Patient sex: M
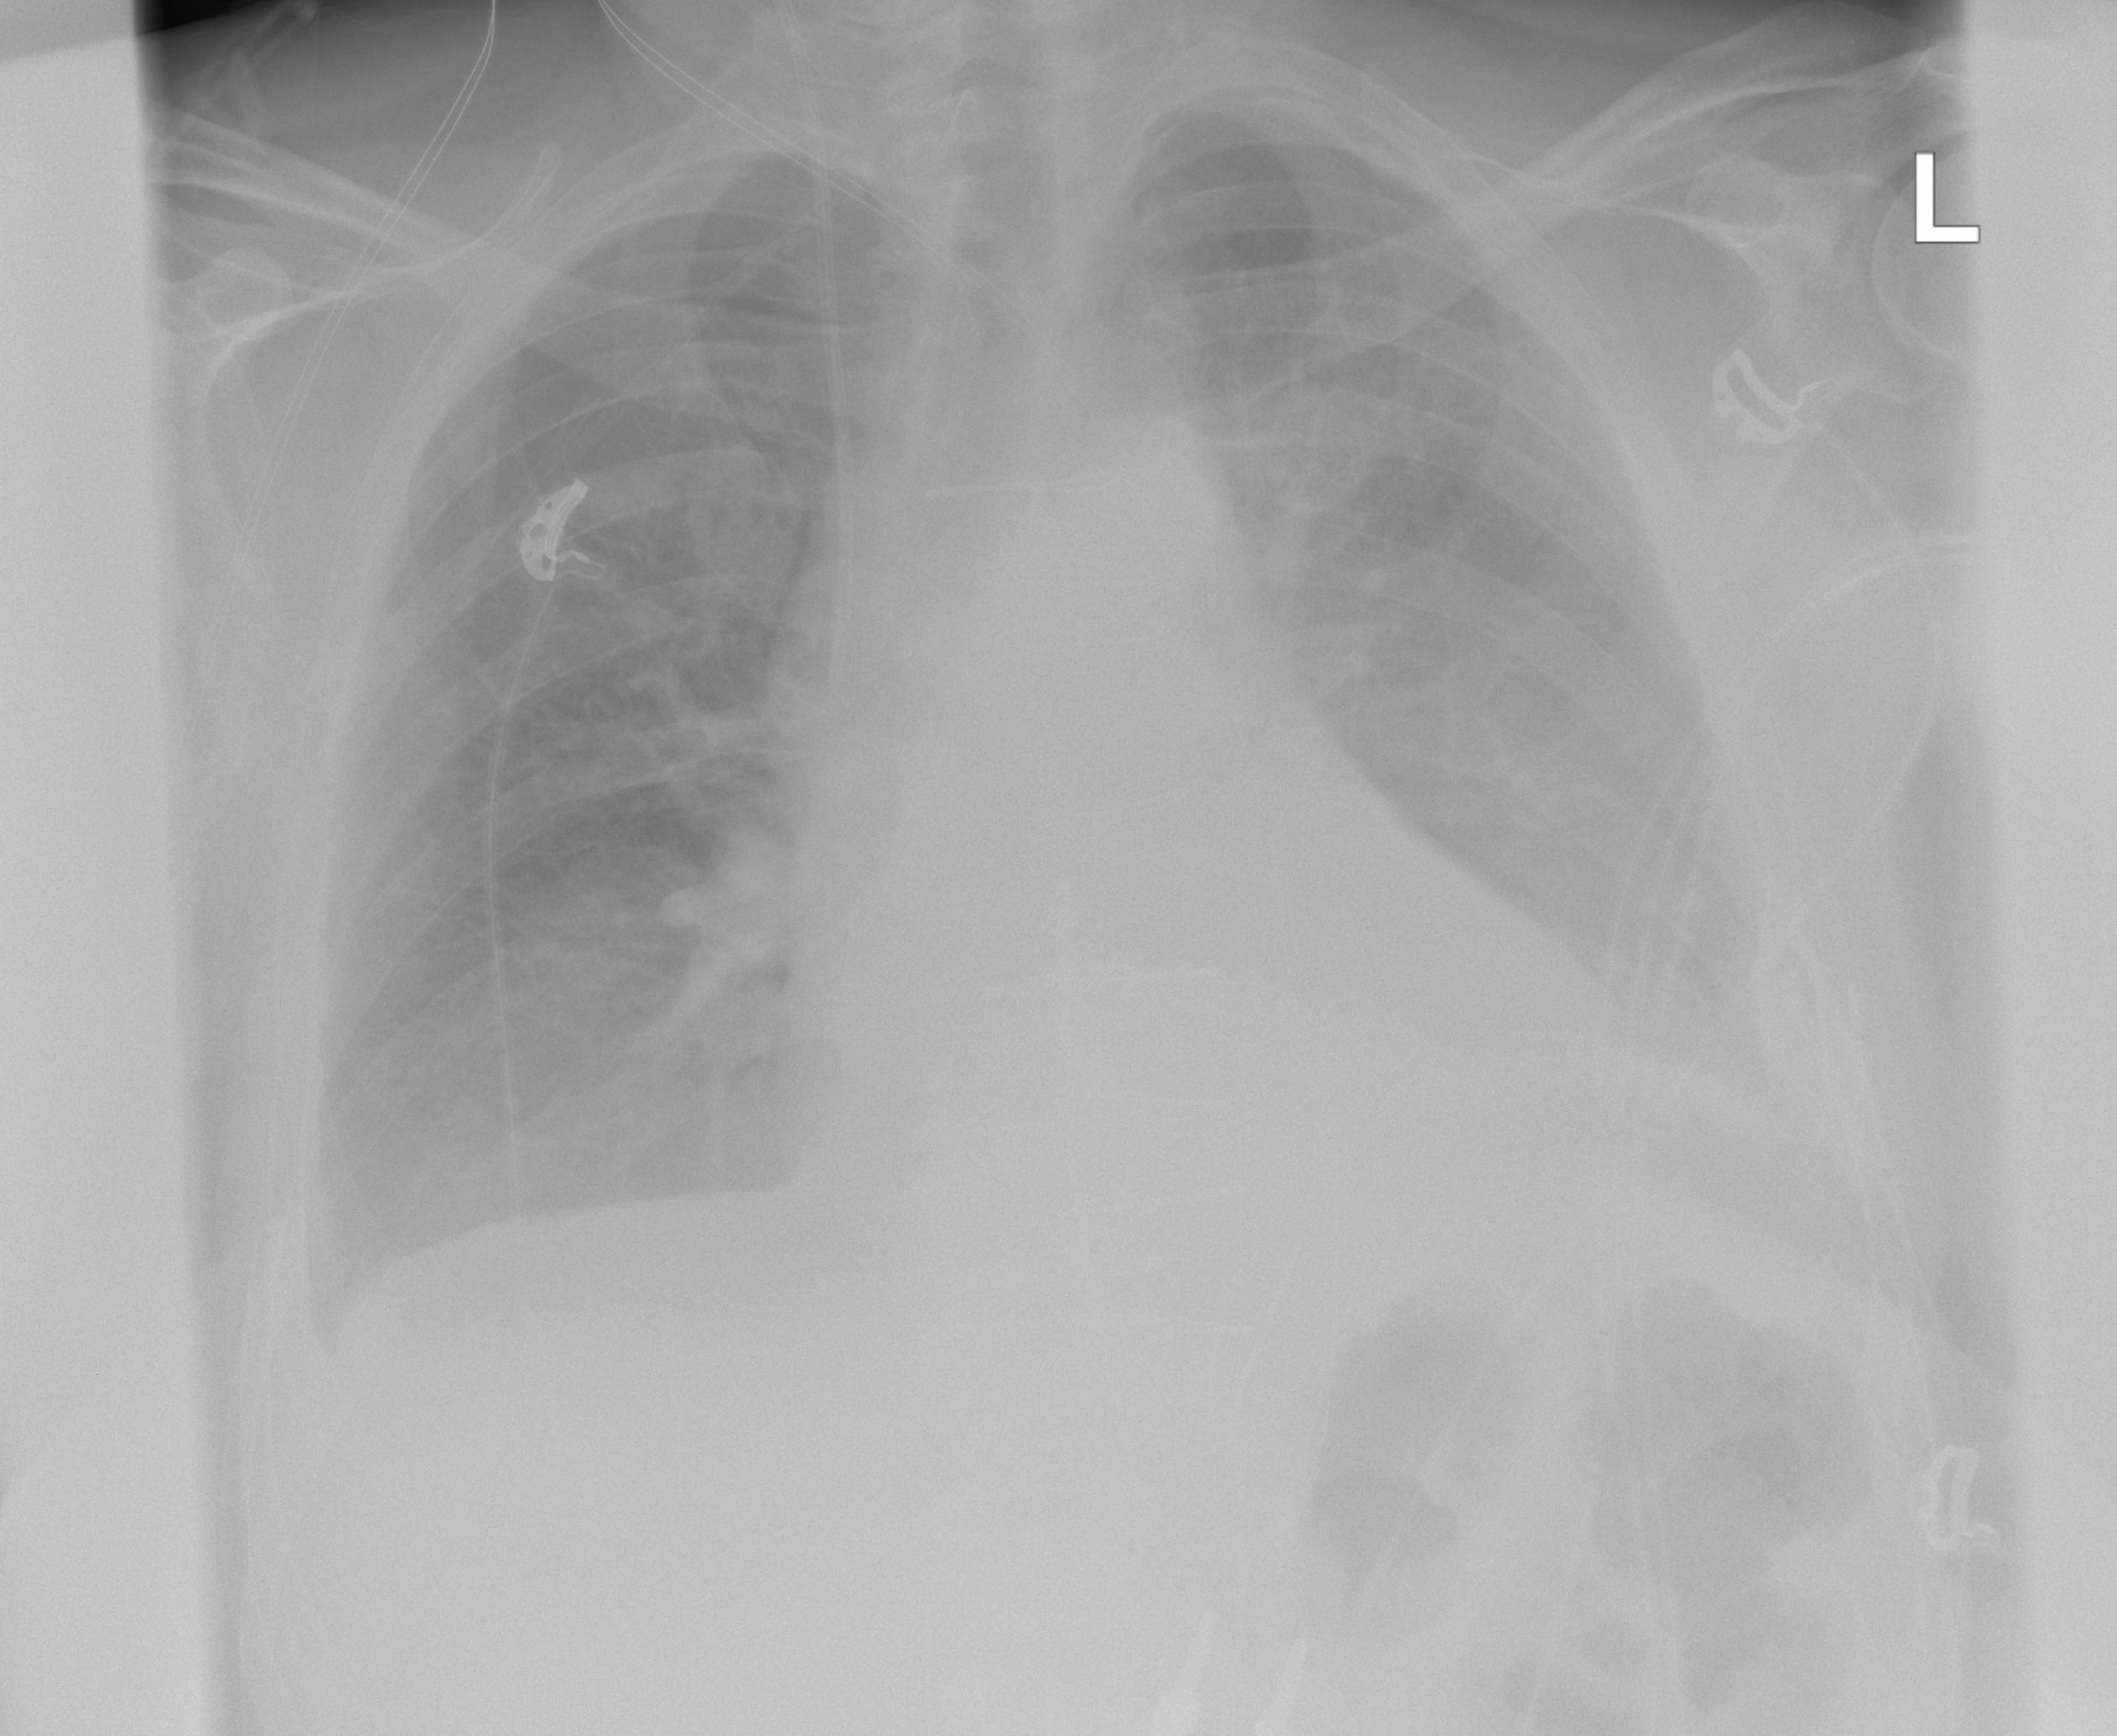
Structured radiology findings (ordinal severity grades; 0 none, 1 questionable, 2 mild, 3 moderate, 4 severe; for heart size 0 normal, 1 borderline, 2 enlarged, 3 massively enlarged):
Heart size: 2
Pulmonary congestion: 1
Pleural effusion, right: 0
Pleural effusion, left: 2
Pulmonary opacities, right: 0
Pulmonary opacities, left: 0
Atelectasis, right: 1
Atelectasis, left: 1